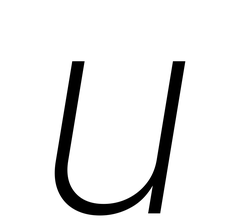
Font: Inter-Italic_ExtraLight_Italic